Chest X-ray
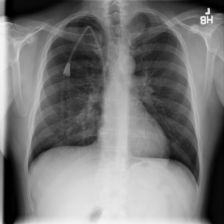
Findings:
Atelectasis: negative
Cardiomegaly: negative
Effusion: negative
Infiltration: negative
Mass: negative
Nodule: negative
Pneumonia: negative
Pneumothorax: negative
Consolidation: negative
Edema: negative
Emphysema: negative
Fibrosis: negative
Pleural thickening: negative
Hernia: negative